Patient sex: M
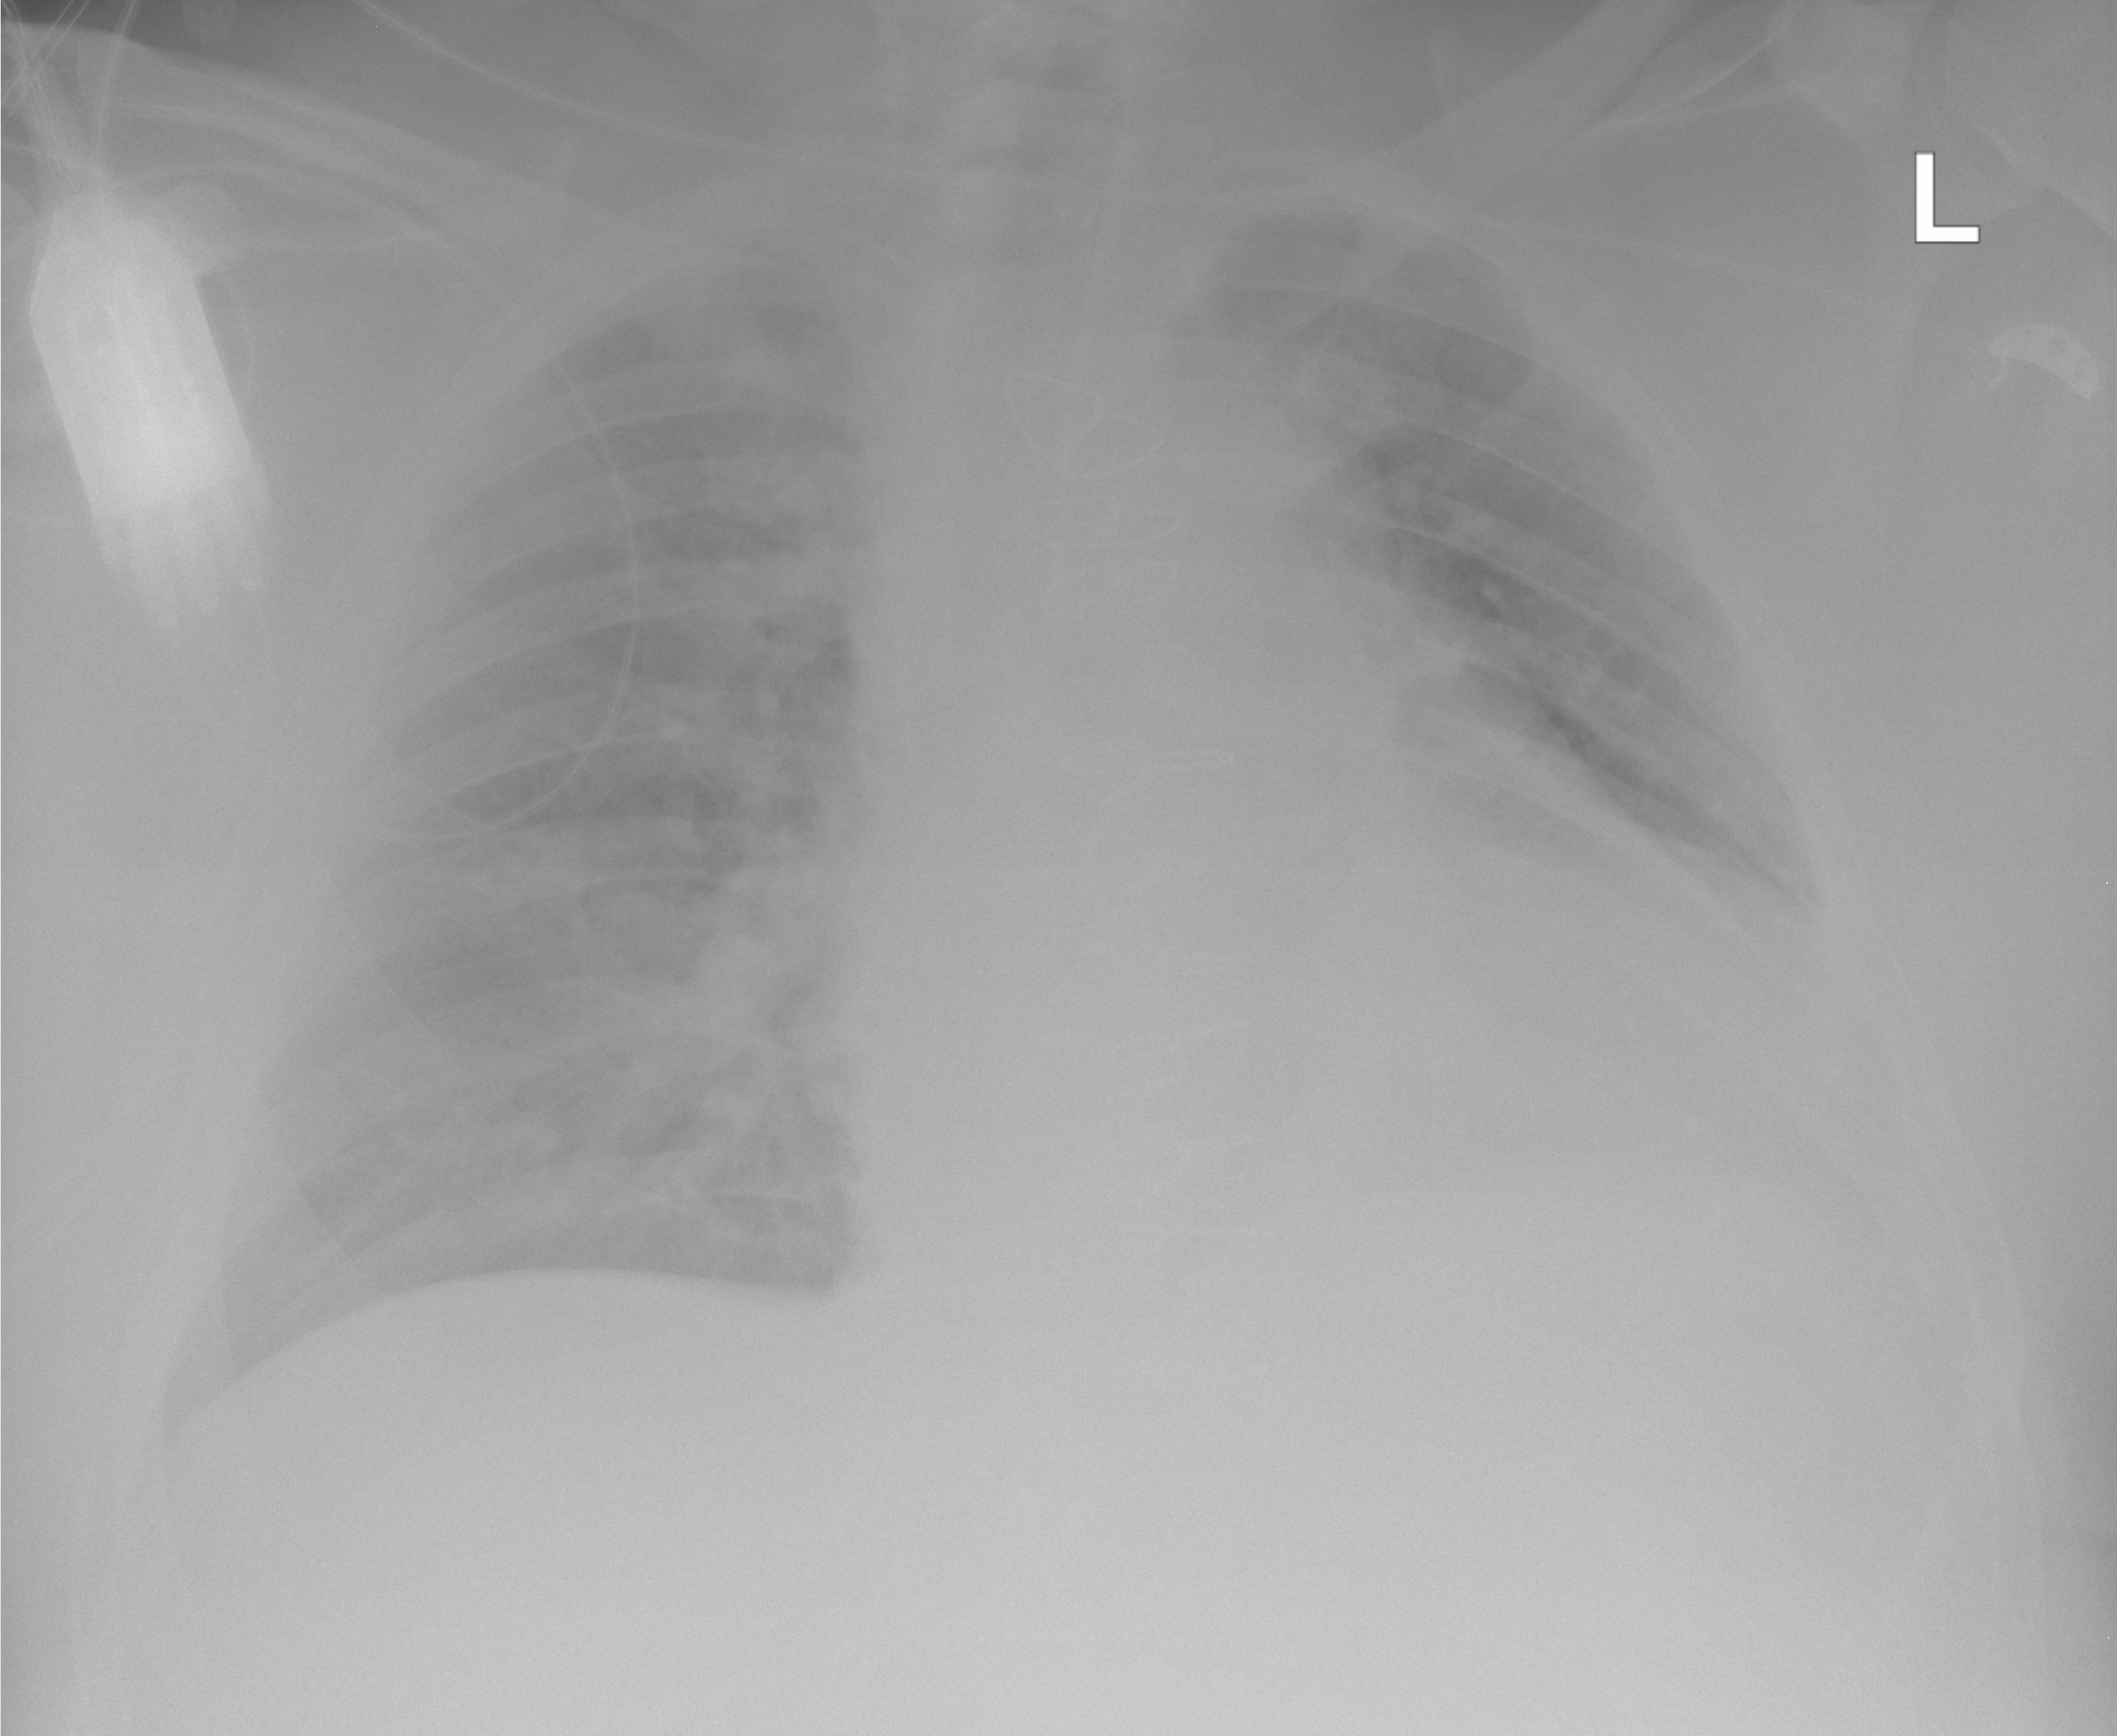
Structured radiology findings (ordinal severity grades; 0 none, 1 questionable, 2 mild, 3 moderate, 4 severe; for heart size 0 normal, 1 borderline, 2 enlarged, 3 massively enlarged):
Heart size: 2
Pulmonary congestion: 2
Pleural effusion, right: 0
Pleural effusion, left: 2
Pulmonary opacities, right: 0
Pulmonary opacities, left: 0
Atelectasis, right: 2
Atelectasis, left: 2